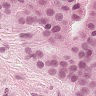
Metastatic tissue present: yes